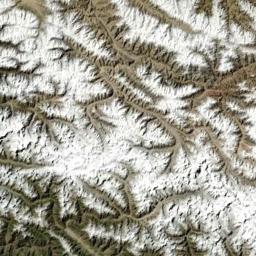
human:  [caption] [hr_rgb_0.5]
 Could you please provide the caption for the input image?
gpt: The ground on the snowberg is uneven .

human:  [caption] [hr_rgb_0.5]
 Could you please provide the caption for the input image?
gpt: The snow berg is consist of bare land and white snow .

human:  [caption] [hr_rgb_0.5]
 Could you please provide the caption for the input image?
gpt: The snowberg is covered with snow and ice and the snowberg consist of lots of ridges and valleys .

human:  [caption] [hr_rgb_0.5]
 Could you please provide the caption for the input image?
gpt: The white snow on the snow-capped mountains is veined .

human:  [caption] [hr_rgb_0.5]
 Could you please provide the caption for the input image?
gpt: There are much snow and some bare land on the snowberg .